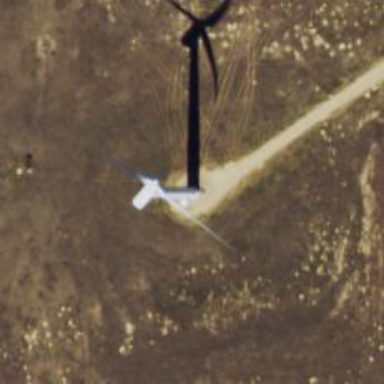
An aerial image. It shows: Wind generator powered by horizontal axis wind turbine.